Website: walmart
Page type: review-order
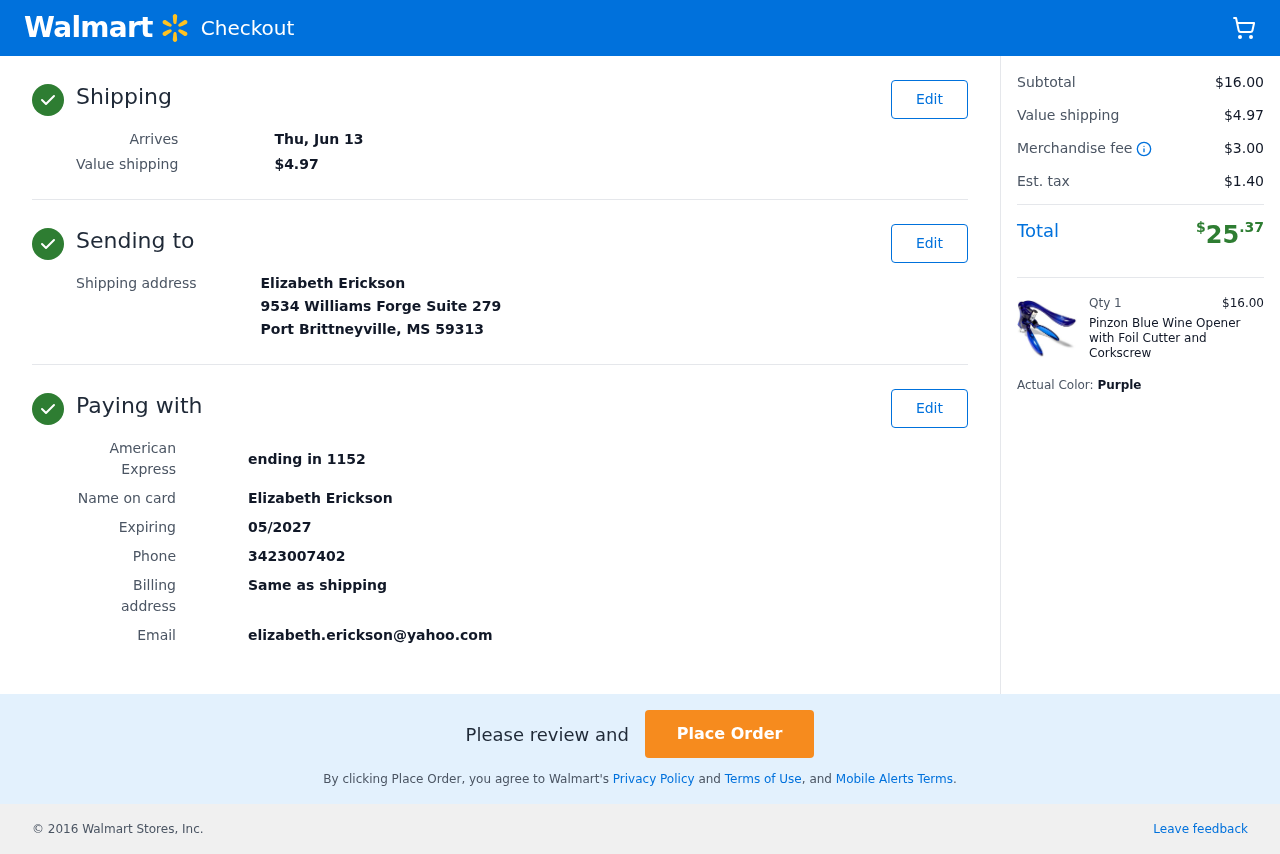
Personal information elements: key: PII_CARD_LAST4
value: ending in 1152
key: PII_CARD_TYPE
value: American Express
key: PII_CITY_STATE_ZIP
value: Port Brittneyville, MS 59313
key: PII_EMAIL
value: elizabeth.erickson@yahoo.com
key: PII_FULLNAME
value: Elizabeth Erickson
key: PII_PHONE
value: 3423007402
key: PII_STREET
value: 9534 Williams Forge Suite 279
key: PII_FULLNAME2
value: Elizabeth Erickson
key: PII_CARD_EXPIRY
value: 05/2027
Product elements: key: PRODUCT1_NAME
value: Pinzon Blue Wine Opener with Foil Cutter and Corkscrew
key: PRODUCT1_PRICE
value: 16
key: PRODUCT1_QUANTITY
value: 1
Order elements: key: ORDER_DELIVERY_DATE
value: Thu, Jun 13
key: ORDER_SHIPPING_COST
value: $4.97
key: ORDER_SUBTOTAL
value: $16.00
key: ORDER_MERCHANDISE_FEE
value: $3.00
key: ORDER_TAX
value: $1.40
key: ORDER_TOTAL
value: $25.37